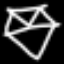
Label: diamond